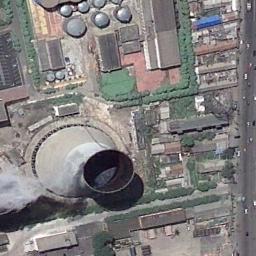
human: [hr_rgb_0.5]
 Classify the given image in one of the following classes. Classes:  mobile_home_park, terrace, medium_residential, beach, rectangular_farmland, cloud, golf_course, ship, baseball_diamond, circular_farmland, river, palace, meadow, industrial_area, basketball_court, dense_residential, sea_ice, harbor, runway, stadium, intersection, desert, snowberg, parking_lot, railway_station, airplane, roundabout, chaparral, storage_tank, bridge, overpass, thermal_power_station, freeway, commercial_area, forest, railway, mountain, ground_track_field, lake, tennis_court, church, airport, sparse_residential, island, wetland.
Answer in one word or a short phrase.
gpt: thermal_power_station